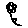
Label: flower